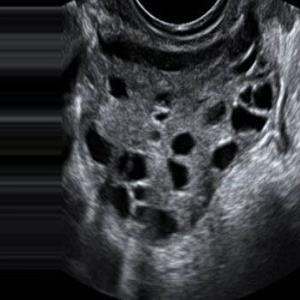
Label: infected